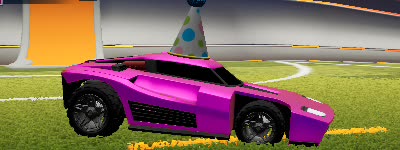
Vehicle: breakout